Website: apple
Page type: address-validator
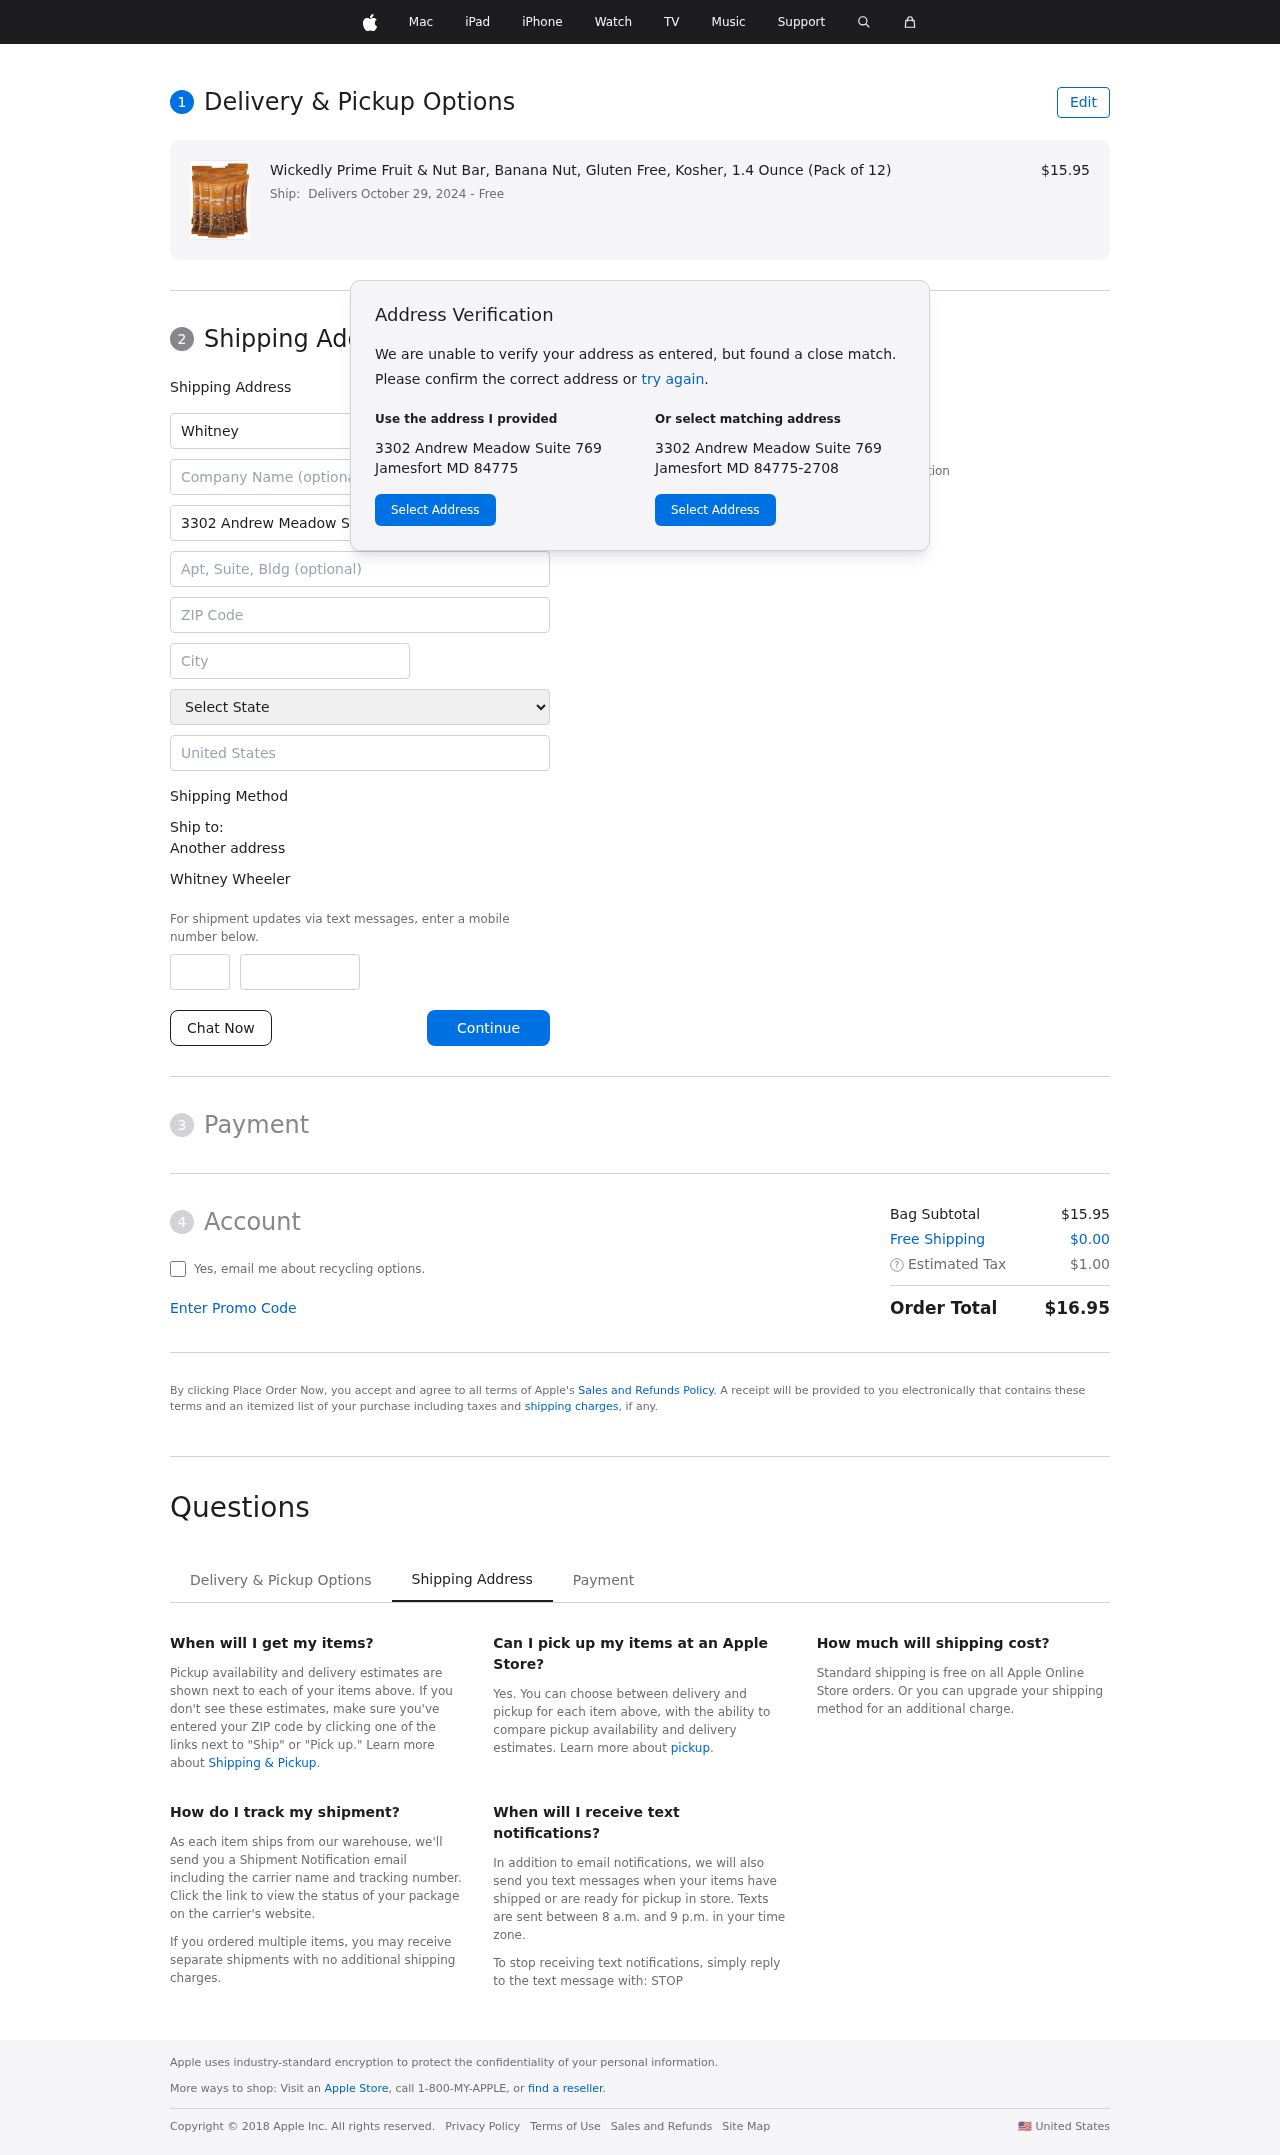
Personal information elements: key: PII_CITY
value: Jamesfort
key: PII_COUNTRY
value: United States
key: PII_FIRSTNAME
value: Whitney
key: PII_FULLNAME
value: Whitney Wheeler
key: PII_LASTNAME
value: Wheeler
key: PII_PHONE_AREA
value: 350
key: PII_PHONE_SUFFIX
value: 8449
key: PII_POSTCODE
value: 84775
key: PII_STATE
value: Maryland
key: PII_STREET
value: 3302 Andrew Meadow Suite 769
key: PII_CITY_STATE_ZIP
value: Jamesfort MD 84775
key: PII_STATE_ABBR
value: MD
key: PII_POSTCODE_FULL
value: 84775
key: PII_POSTCODE_NUMERIC
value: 84775
Product elements: key: PRODUCT1_NAME
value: Wickedly Prime Fruit & Nut Bar, Banana Nut, Gluten Free, Kosher, 1.4 Ounce (Pack of 12)
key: PRODUCT1_PRICE
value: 15.95
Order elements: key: ORDER_DELIVERY_DATE
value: Delivers October 29, 2024
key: ORDER_SUBTOTAL
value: $15.95
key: ORDER_SHIPPING_COST
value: $0.00
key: ORDER_TAX
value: $1.00
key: ORDER_TOTAL
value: $16.95